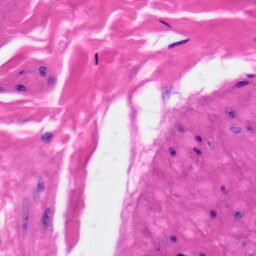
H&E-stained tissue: Skin